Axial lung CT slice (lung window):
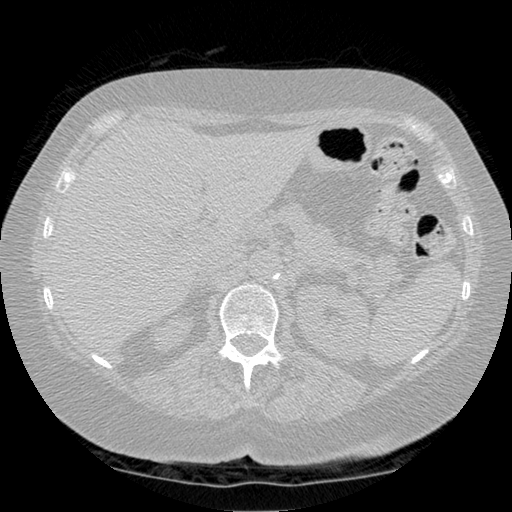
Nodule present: no